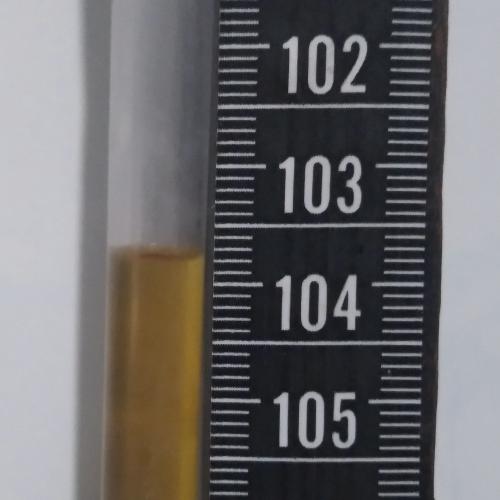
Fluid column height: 103.8 cm